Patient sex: F
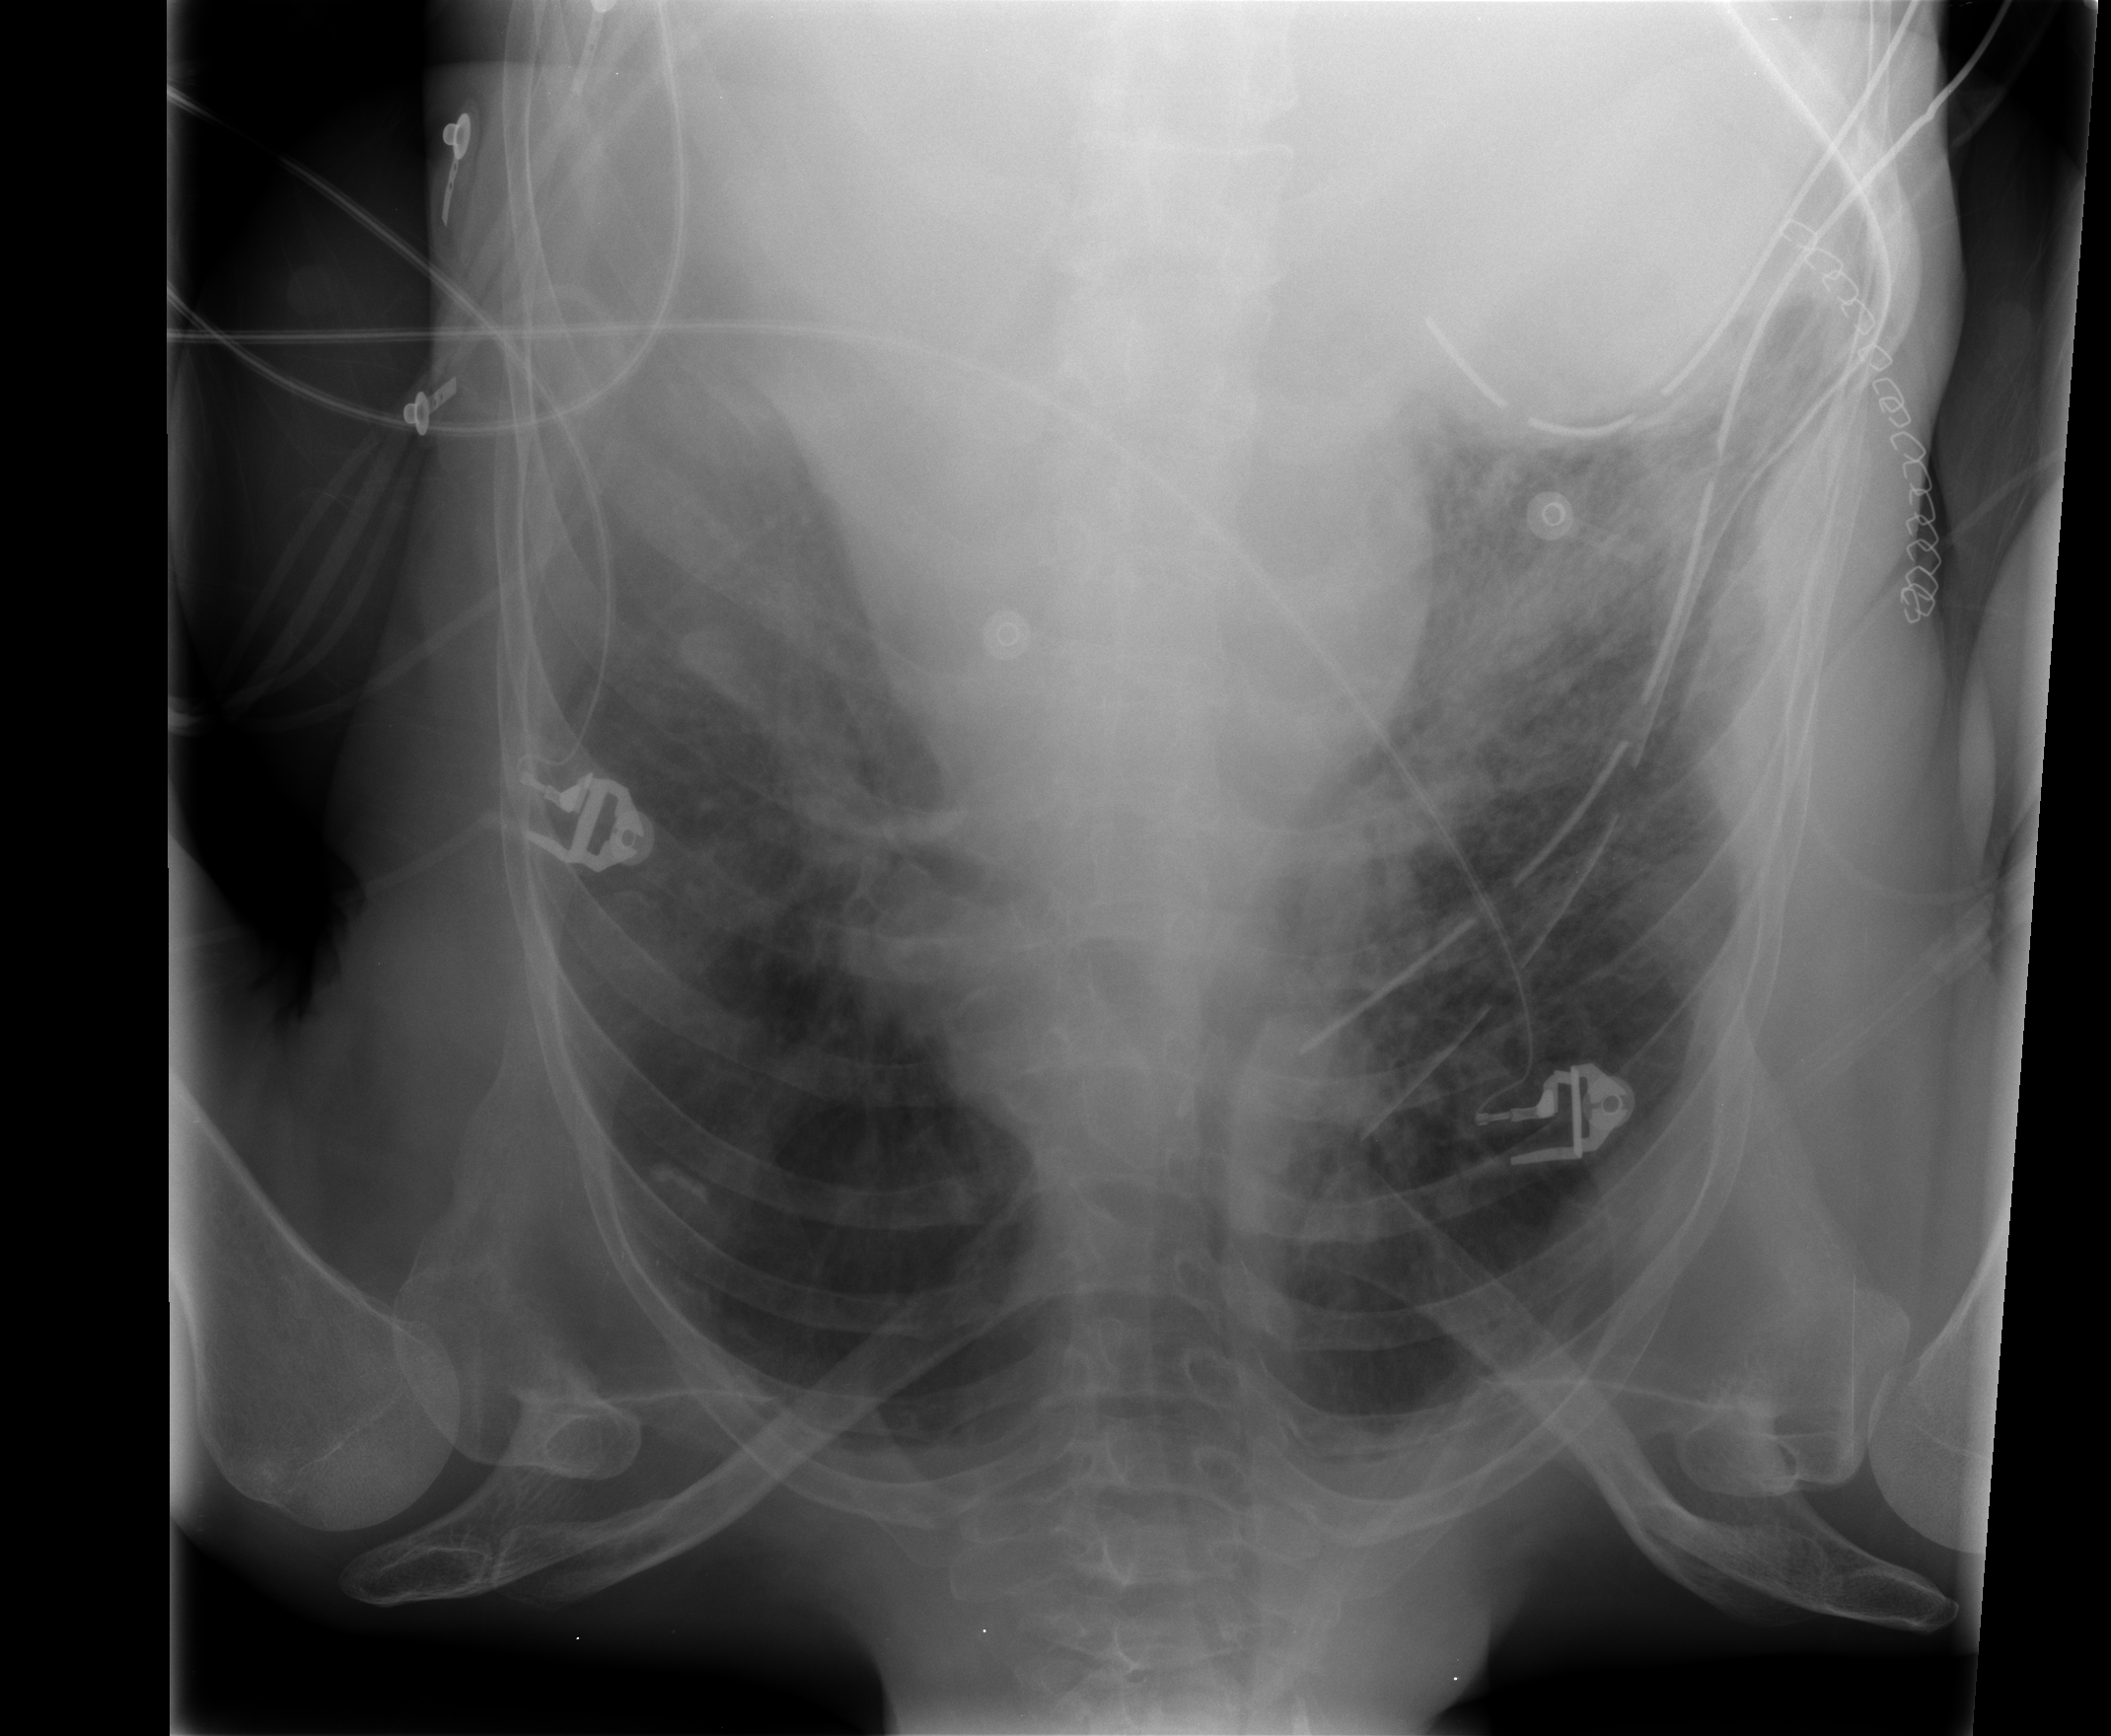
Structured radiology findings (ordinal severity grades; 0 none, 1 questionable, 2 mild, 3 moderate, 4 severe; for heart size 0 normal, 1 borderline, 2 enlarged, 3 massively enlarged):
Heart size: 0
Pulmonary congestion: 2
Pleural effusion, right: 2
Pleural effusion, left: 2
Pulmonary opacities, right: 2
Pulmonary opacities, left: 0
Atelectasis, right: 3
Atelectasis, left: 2